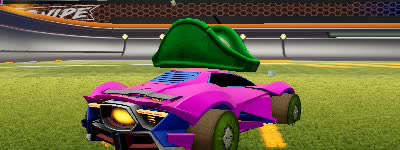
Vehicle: werewolf